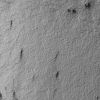
Atmospheric dust classification: not_dusty